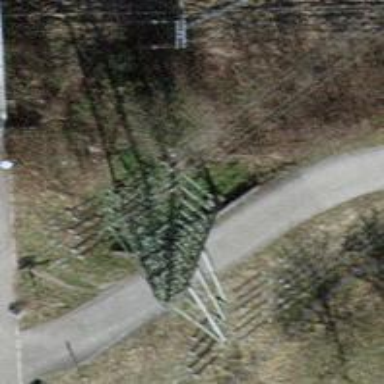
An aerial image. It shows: Power line in the image.